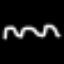
Label: squiggle